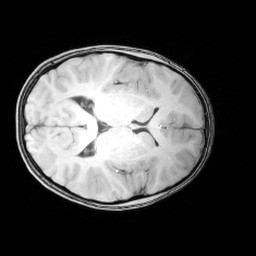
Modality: MP2RAGE
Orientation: axial
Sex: female
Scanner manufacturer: siemens
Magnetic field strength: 3 T
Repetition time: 5 s
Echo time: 0.00368 s